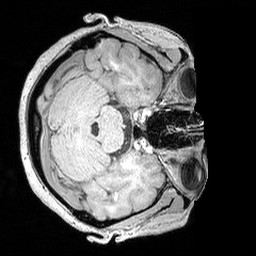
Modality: MP2RAGE
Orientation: axial
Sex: female
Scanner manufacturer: siemens
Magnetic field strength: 3 T
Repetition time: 5 s
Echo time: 0.00292 s